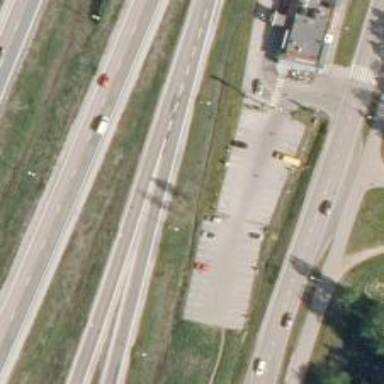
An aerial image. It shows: Asphalt motorway link.